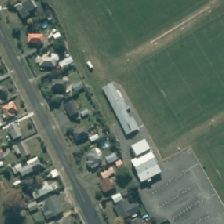
Land cover: urban_parkland